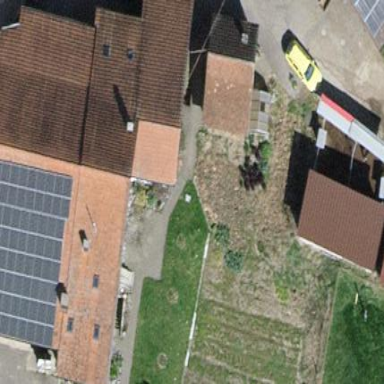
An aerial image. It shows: Building with tile roof.